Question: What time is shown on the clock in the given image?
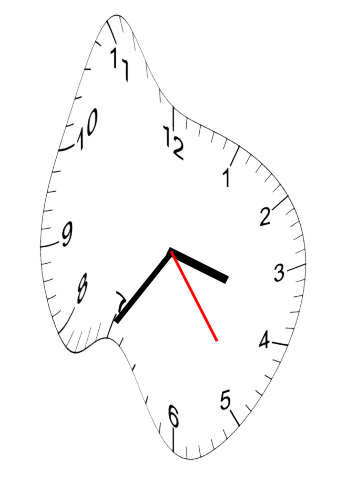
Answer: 03:35:24